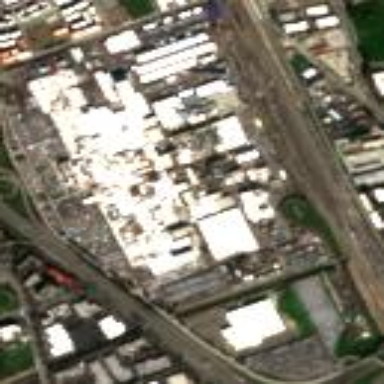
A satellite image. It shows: Industrial area with car factory. The factory works on works site.